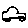
Label: car